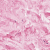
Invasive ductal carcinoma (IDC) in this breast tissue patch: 0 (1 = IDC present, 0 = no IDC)